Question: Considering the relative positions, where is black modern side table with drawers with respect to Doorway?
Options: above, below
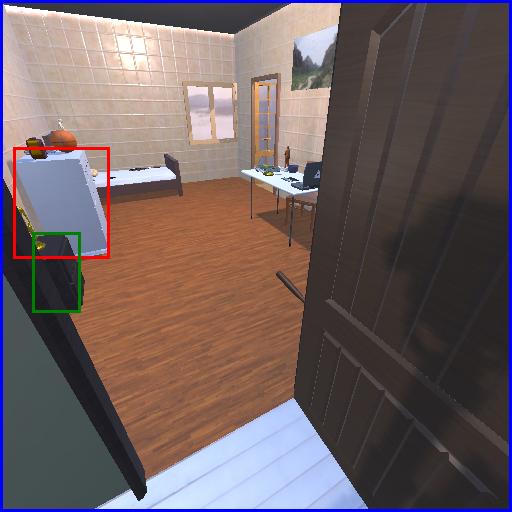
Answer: above